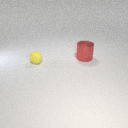
large red metal cylinder to the right of small yellow rubber sphere